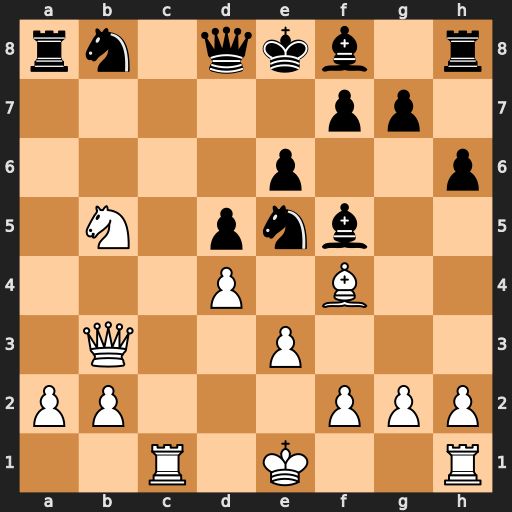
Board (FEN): rn1qkb1r/5pp1/4p2p/1N1pnb2/3P1B2/1Q2P3/PP3PPP/2R1K2R
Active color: w
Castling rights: Kkq
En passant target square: -
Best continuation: Nc7+ Qxc7 Rxc7